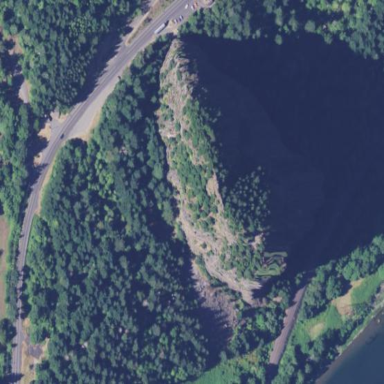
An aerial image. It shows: Landscape of bare rock.